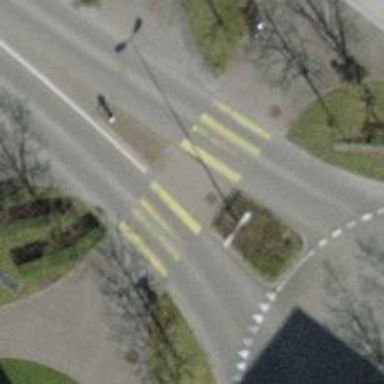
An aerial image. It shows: Zebra crossing on the road.